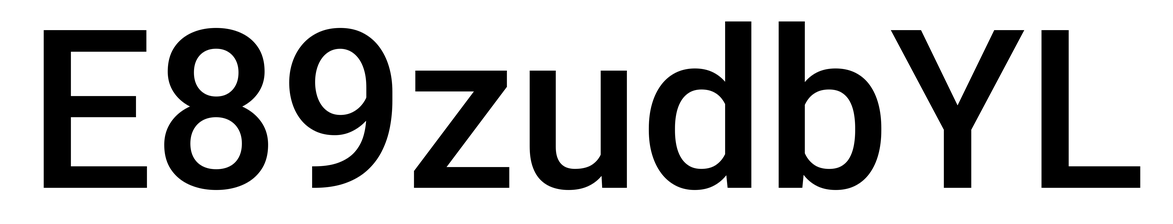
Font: Roboto_Medium